Field crop: tomato
Growth stage: 1
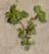
Species: portulaca